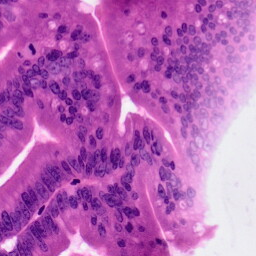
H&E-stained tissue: Pancreatic